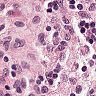
Metastatic tissue present: no